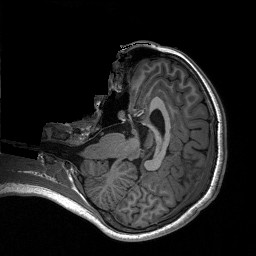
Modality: T1w
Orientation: axial
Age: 18
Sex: female
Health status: healthy
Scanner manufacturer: siemens
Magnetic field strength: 3 T
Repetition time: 3.2 s